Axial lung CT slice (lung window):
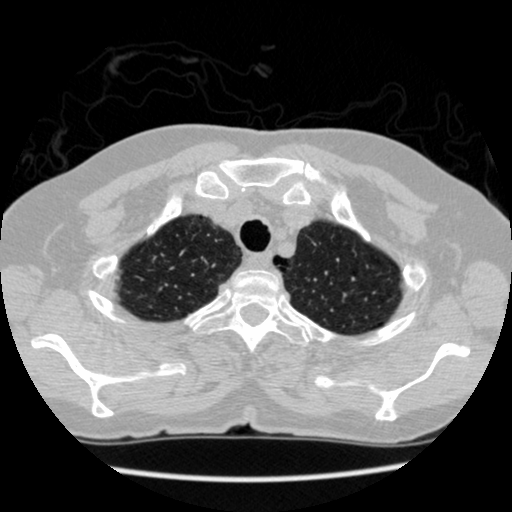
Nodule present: no